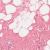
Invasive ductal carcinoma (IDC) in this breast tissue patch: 0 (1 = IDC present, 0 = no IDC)